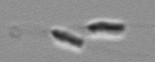
Label: Dinobryon